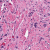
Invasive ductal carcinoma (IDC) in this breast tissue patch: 1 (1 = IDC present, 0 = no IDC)